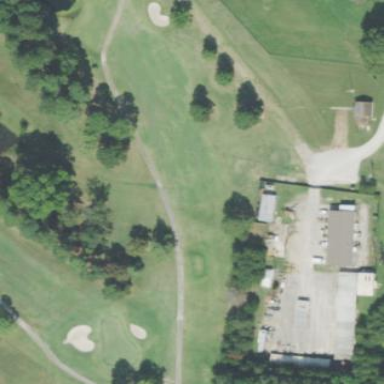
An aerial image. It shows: Grassy area designated as golf fairway.